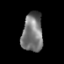
Tissue: prostate
Cell type: T cells
Senescence score: 0.2862
Nuclear area (px): 800
Mean DAPI intensity: 116.169